Question: Imagine you have two tables, with a one to many relationship.
For this example, I will suggest that there are two tables: Person, and Homes.
The person table holds a persons name, and gives them an ID. The homes table, holds the association of homes to a person. PID joins to "Person.ID"
And, in this tiny DB, a person can have no homes, or many homes.

Let's say these are valid "Types" in the homes table:
> Cottage, Main, Mansion, Spaceport.
I want to return everyone, in the Person table, who has a spaceport a Cottage.
The best I could come up with was this:
'''
SELECT DISTINCT( p.name ) AS name
FROM person p
INNER JOIN homes h ON h.pid = p.id
WHERE 'spaceport' in (
SELECT DISTINCT( type ) AS type
FROM homes
WHERE pid = p.id
)
AND 'cottage' in (
SELECT DISTINCT( type ) AS type
FROM homes
WHERE pid = p.id
)
'''
When I wrote that, it works, but I'm pretty sure there has to be a better way.
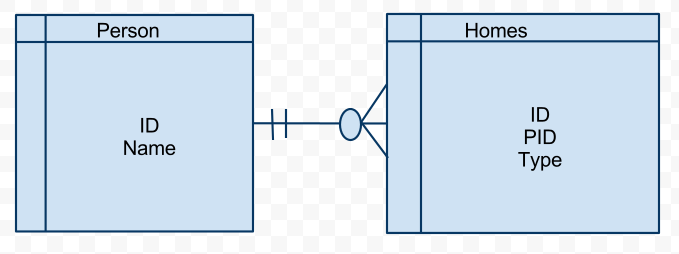
Answer: The HAVING clause here will guarantee that the persons returned have types, not just one or the other.
'''
SELECT p.name
FROM person p
INNER JOIN homes h
ON p.id = h.pid
AND h.type IN ('spaceport', 'cottage')
GROUP BY p.name
HAVING COUNT(DISTINCT h.type) = 2
'''